Aerial crown-view tile of a tropical tree (Barro Colorado Island, Panama), acquired 20241014:
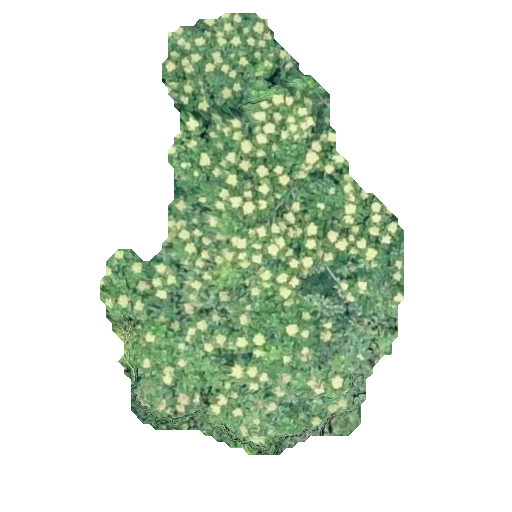
Species: Zanthoxylum ekmanii
GBIF accepted scientific name: Zanthoxylum ekmanii
Crown area: 135.783 m²